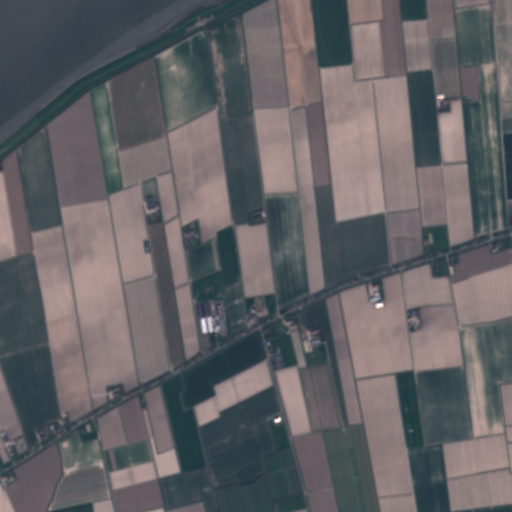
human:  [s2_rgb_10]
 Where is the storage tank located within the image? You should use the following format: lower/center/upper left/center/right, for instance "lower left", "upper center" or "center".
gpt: The storage tank is located in the center of the image.
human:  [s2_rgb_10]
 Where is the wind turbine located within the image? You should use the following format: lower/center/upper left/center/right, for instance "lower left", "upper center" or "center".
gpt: The wind turbine is located in the upper right of the image.
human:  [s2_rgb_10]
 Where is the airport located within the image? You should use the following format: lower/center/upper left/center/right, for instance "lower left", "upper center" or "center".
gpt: There is no airport in the image.